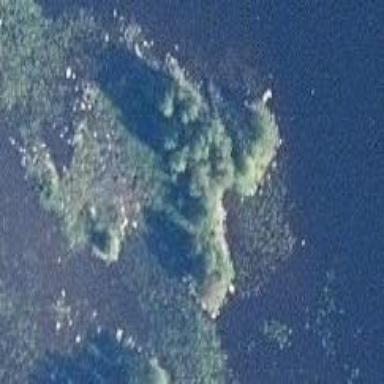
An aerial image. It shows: Serene lake surrounded by nature.